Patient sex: M
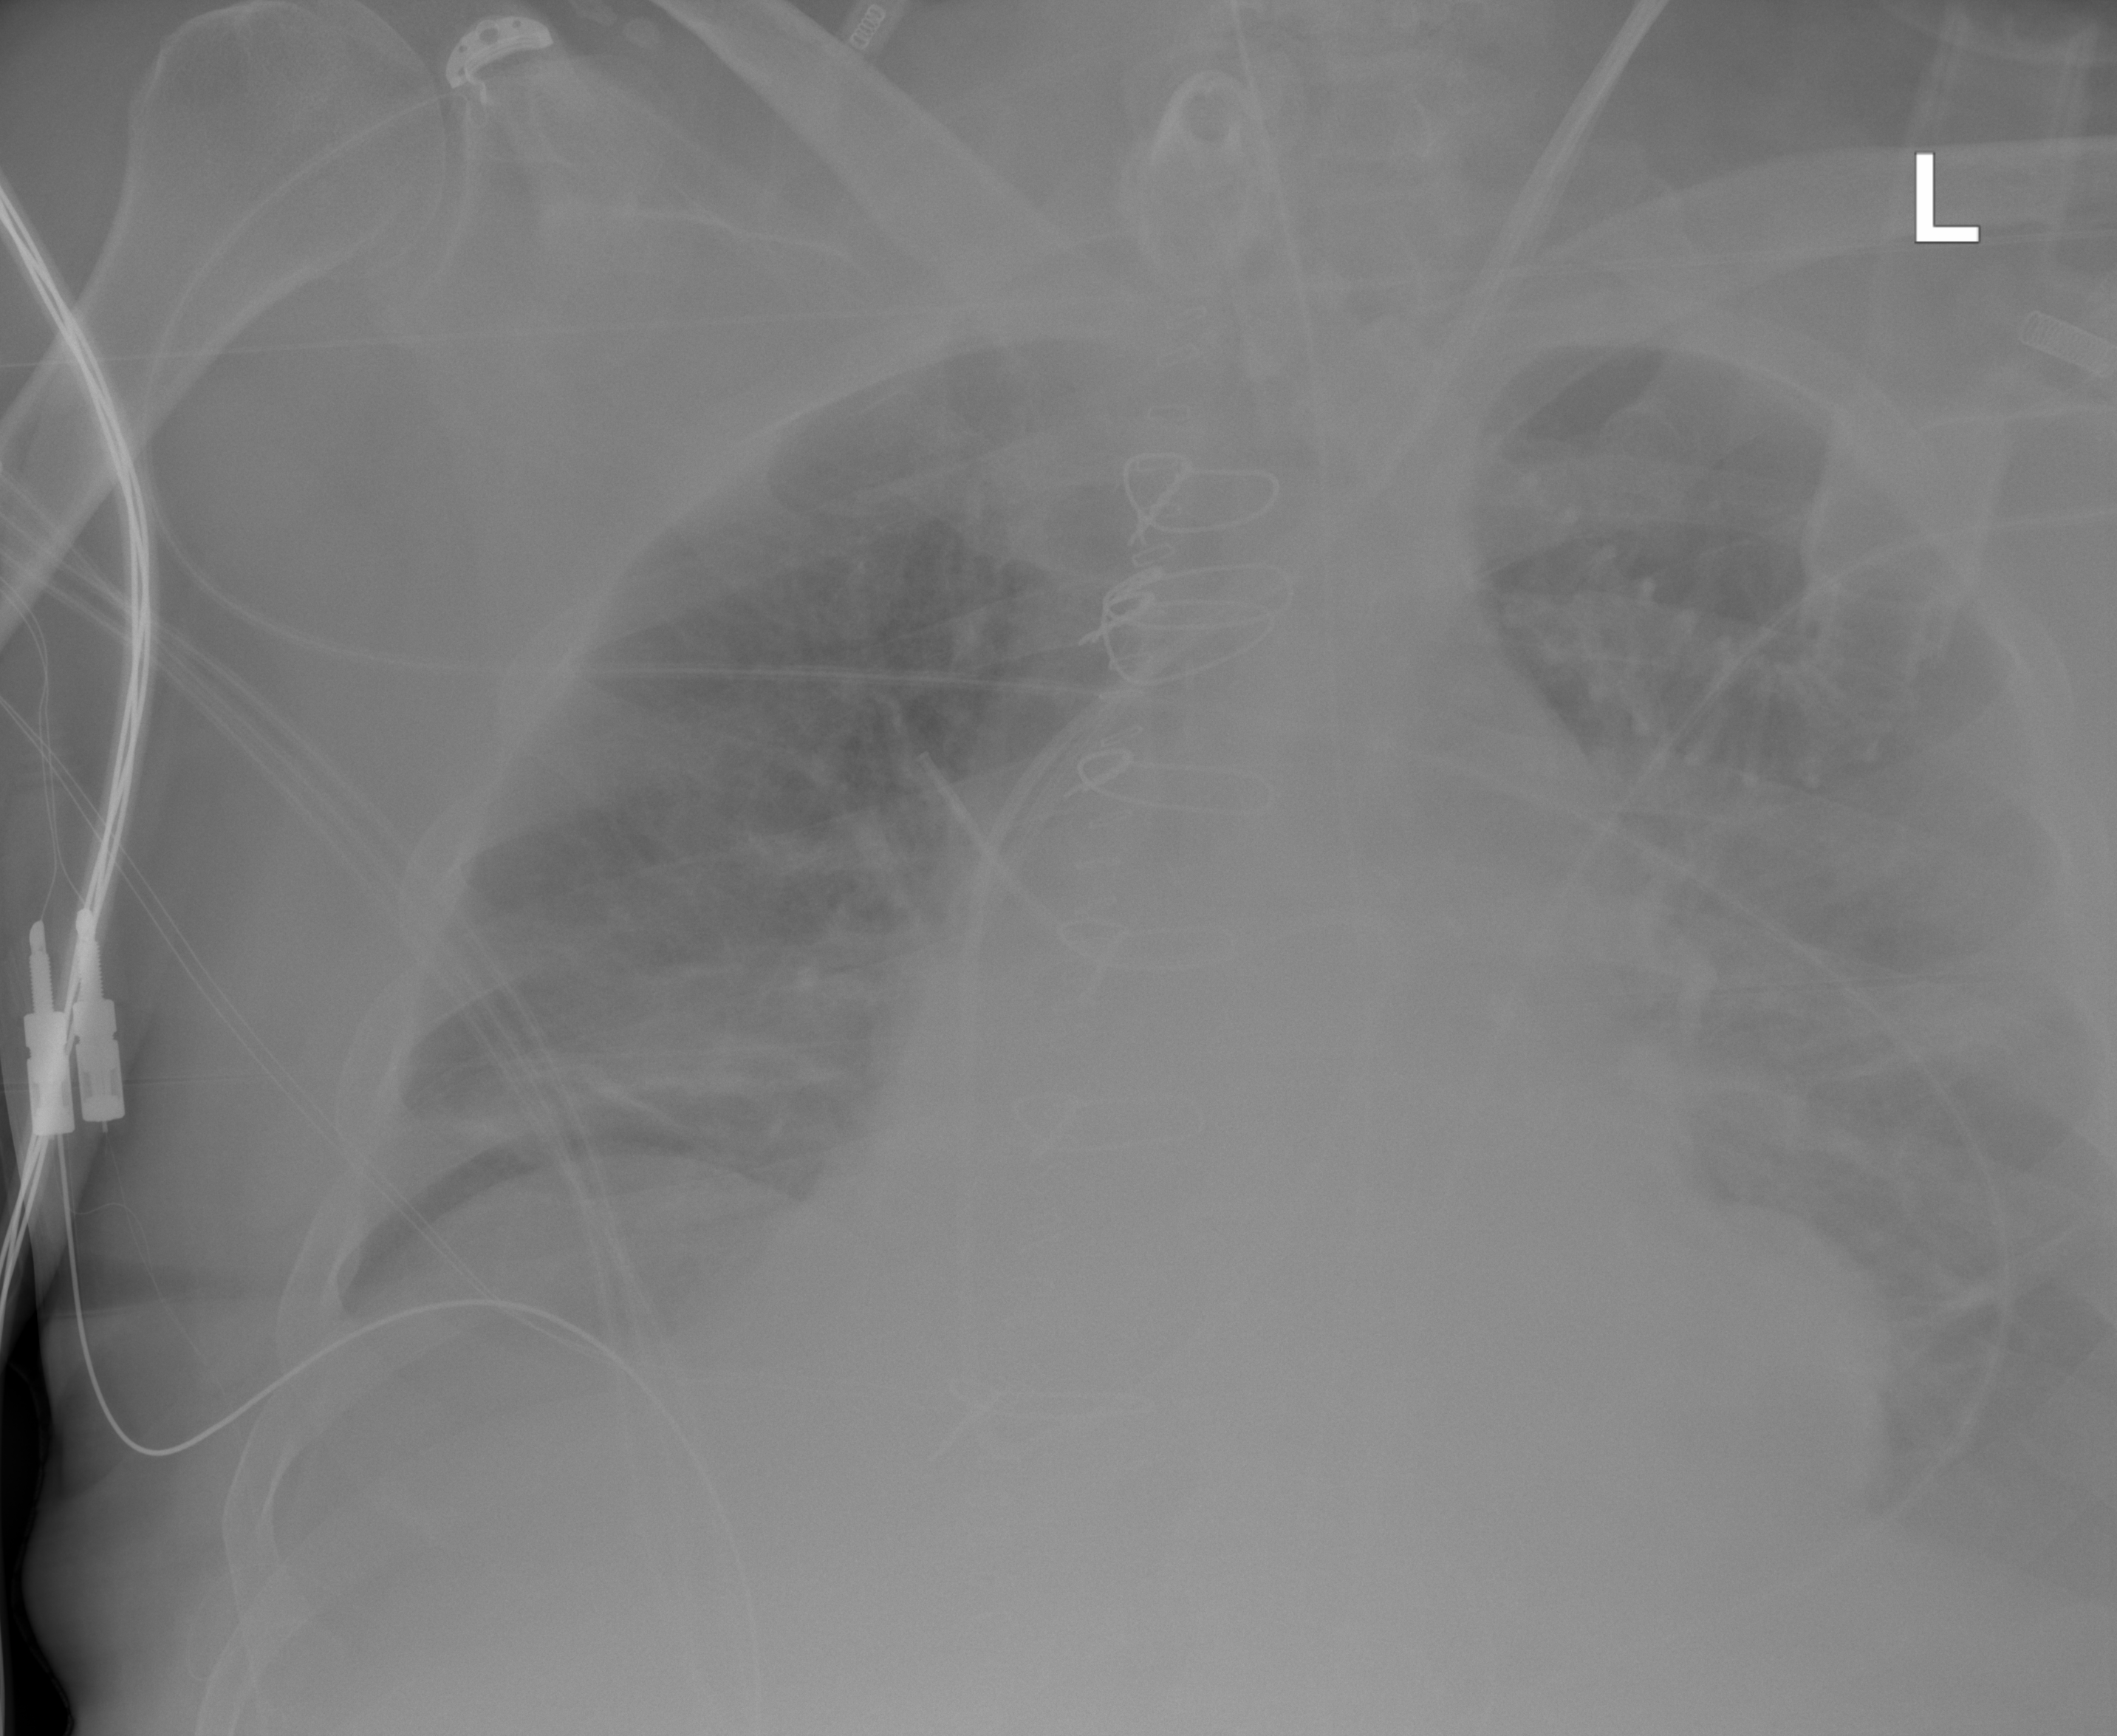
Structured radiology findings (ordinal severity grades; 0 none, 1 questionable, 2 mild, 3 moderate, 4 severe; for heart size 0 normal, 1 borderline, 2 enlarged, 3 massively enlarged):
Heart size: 2
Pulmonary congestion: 2
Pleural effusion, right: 0
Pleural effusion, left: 2
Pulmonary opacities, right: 2
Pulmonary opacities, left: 2
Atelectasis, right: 2
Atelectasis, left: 2